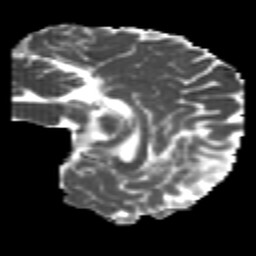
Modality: MD
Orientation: sagittal
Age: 20
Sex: male
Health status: healthy
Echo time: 0.074 s